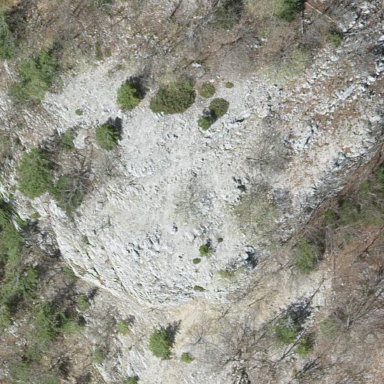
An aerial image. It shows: Landscape dominated by bare rock.